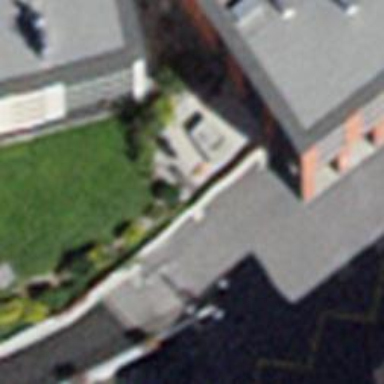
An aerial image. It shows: Parking entrance.